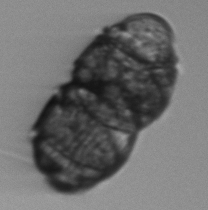
Label: Margalefidinium